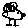
Label: bird